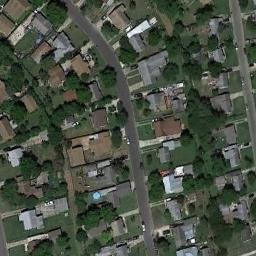
Label: residential